Question: I have 2 Linkbuttons inside each row of my gridview.
I want to know how I can use 'If' statements to determine which changes should be made.
My current If statements(which I know are wrong) are as follows:
'''
If LinkButton1.Text = "Update" Then
Dim row As GridViewRow = DisplayClassifieds.SelectedRow
strFilter = row.Cells(1).Text
strSelect = "SELECT Classid, Addate, Category, Username, Phonenbr, Email, Description, Fulldescription FROM TABLENAME WHERE Classid = '" & strFilter & "' "
Page.Session.Add("Admin_Updates", strSelect)
Response.Redirect("DispAd.aspx")
ElseIf LinkButton2.Text = "Delete" Then
Dim ClassifiedStr As New OleDbCommand
ClassifiedStr.CommandType = CommandType.StoredProcedure
ClassifiedStr.CommandText = "delete_classifieds"
ClassifiedStr.Connection = conn
'Must be organized based on Stored Procedure
ClassifiedStr.Parameters.Add("val_id", OleDbType.Date).Value = strFilter
conn.Open()
ClassifiedStr.ExecuteNonQuery()
conn.Close()
Response.AddHeader("Refresh", "1")
End if
'''
What do I use in place of my lines 'If LinkButton1.Text = "Update"'

Update:
I added CommandName="UpdateRow" and "DeleteRow" to HTML Linkbutton and did the following:
'''
If LinkButton1.CommandName = "UpdateRow"
'''
and
'''
ElseIf LinkButton2.CommandName = "DeleteRow" Then
'''
However, the Delete one simply Deletes the LinkButton and not the Database record which is weird?! Not sure why.
I also see that the Display button will only work once I click 'Delete', change page, go back to first page which has 'Delete' Removed. So if 'Delete' is present 'Display' doesn't work.
UPDATED FULL VERSION THAT DOESN'T WORK
VERSION 1
'''
Protected Sub DisplayClassifieds_SelectedIndexChanged(sender As Object, e As EventArgs) Handles DisplayClassifieds.SelectedIndexChanged
Dim conn As OleDbConnection = New OleDbConnection("Provider=""********"";user id=" & strUserID & ";data source=" & strDatabase & ";password=" & strPssWd)
Dim strSelect As String
Dim strFilter As String = " "
' Dim counter As Integer = 0
' Dim v As Integer = 0
'cell = DisplayClassifieds[0,Row].Value
Dim row As GridViewRow = DisplayClassifieds.SelectedRow
strFilter = row.Cells(1).Text
strSelect = "SELECT Classid, Addate, Category, Username, Phonenbr, Email, Description, Fulldescription FROM TABLENAME WHERE Classid = '" & strFilter & "' "
If LinkButton1.commandName = "UpdateRow" Then
Page.Session.Add("Admin_Updates", strSelect)
Response.Redirect("DispAd.aspx")
ElseIf LinkButton2.commandName = "DeleteRow" Then
Dim ClassifiedStr As New OleDbCommand
ClassifiedStr.CommandText = "DELETE * FROM TABLENAME WHERE Classid = '" & strFilter & "'"
ClassifiedStr.Connection = conn
'Must be organized based on Stored Procedure
ClassifiedStr.Parameters.Add("val_id", OleDbType.Date).Value = strFilter
conn.Open()
ClassifiedStr.ExecuteNonQuery()
conn.Close()
Response.AddHeader("Refresh", "1")
Response.Redirect("QRY2.aspx")
End If
End Sub
'''
VERSION 2
'''
Sub LinkButton1_Click(sender As Object, e As EventArgs)
Dim conn As OleDbConnection = New OleDbConnection("Provider=""********"";user id=" & strUserID & ";data source=" & strDatabase & ";password=" & strPssWd)
Dim strSelect As String
Dim strFilter As String = " "
Dim counter As Integer = 0
Dim v As Integer = 0
'cell = DisplayClassifieds[0,Row].Value
Dim row As GridViewRow = DisplayClassifieds.SelectedRow
strFilter = row.Cells(1).Text
strSelect = "SELECT Classid, Addate, Category, Username, Phonenbr, Email, Description, Fulldescription FROM TABLENAME WHERE Classid = '" & strFilter & "' "
Page.Session.Add("Update_Values", strSelect)
Response.Redirect("DispAdUpdate.aspx")
End Sub
Sub LinkButton2_Click(sender As Object, e As EventArgs)
Dim conn As OleDbConnection = New OleDbConnection("Provider=""*******"";user id=" & strUserID & ";data source=" & strDatabase & ";password=" & strPssWd)
Dim strFilter As String = " "
Dim row As GridViewRow = DisplayClassifieds.SelectedRow
strFilter = row.Cells(1).Text
Dim ClassifiedStr As New OleDbCommand
ClassifiedStr.CommandType = CommandType.StoredProcedure
ClassifiedStr.CommandText = "delete_classifieds"
ClassifiedStr.Connection = conn
'Must be organized based on Stored Procedure
ClassifiedStr.Parameters.Add("val_id", OleDbType.Date).Value = strFilter
conn.Open()
ClassifiedStr.ExecuteNonQuery()
conn.Close()
Response.AddHeader("Refresh", "1")
Response.Redirect("QRY2.aspx")
End Sub
'''
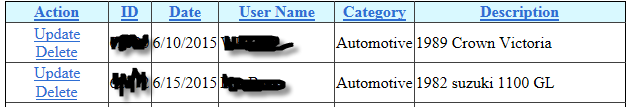
Answer: It looks like doing this process is very hard.
I decided to do a "select" option instead since my question seemed difficult.

For the select option row:
'''
Protected Sub DisplayClassifieds_SelectedIndexChanged(sender As Object, e As EventArgs) Handles DisplayClassifieds.SelectedIndexChanged
Dim row As GridViewRow = DisplayClassifieds.SelectedRow
End Sub
'''
Then making a delete and update button that takes that index as so....
'''
Protected Sub BtnDelete_Click(sender As Object, e As EventArgs) Handles BtnDelete.Click
Dim conn As OleDbConnection = New OleDbConnection("Provider=""******"";user id=" & strUserID & ";data source=" & strDatabase & ";password=" & strPssWd)
If Page.IsValid Then
If DisplayClassifieds.SelectedIndex = -1 Then
Response.Write("<script language=""javascript"">alert('You must select a record.');</script>")
Exit Sub
End If
Dim ClassifiedStr As New OleDbCommand
ClassifiedStr.CommandType = CommandType.StoredProcedure
ClassifiedStr.CommandText = "delete_classifieds"
ClassifiedStr.Connection = conn
'Must be organized based on Stored Procedure
'DataKey is the DataKey that we labeled as Classid(same name as ID field in Oracle)
ClassifiedStr.Parameters.Add("val_id", OleDbType.Numeric).Value = CInt(DisplayClassifieds.SelectedDataKey.Value)
conn.Open()
ClassifiedStr.ExecuteNonQuery()
....etc
'''
The bottom "DataKey" code from my VB.net comes from the table options I made with the use of "DataKeyNames" value :
'''
<asp:GridView ID="DisplayClassifieds" runat="server" align="center"
Width="100%" AllowSorting="True" AutoGenerateColumns="False"
AutoGenerateSelectButton="True" EnableModelValidation="True"
BorderColor="Black" BorderStyle="Solid" DataKeyNames="Classid" >
<Columns>
<asp:BoundField DataField="Classid" HeaderText="ID"
SortExpression="Date" Visible = "false">
<ItemStyle cssClass="grid_padding" />
</asp:BoundField>
....etc
</Columns>
</asp:GridView>
'''